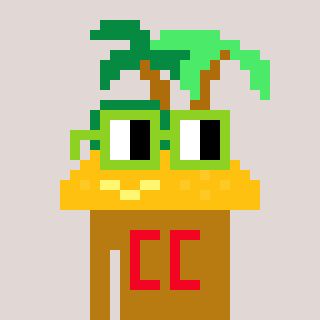
a pixel art character with square light green glasses, a island-shaped head and a gold-colored body on a warm background